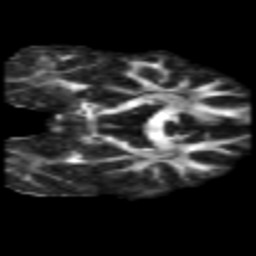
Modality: FA
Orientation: coronal
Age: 30
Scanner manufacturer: philips
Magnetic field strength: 3 T
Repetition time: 8.6 s
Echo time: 0.127 s